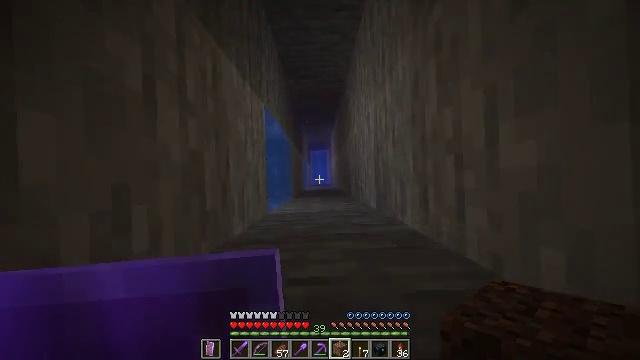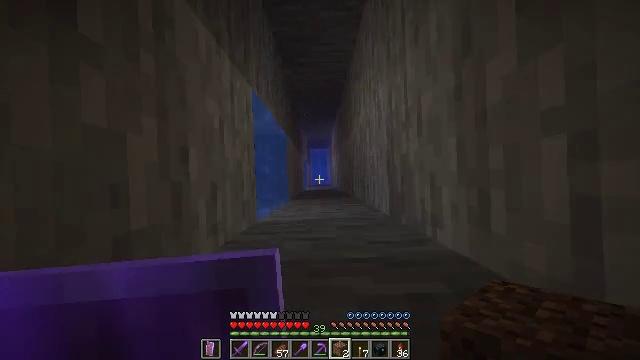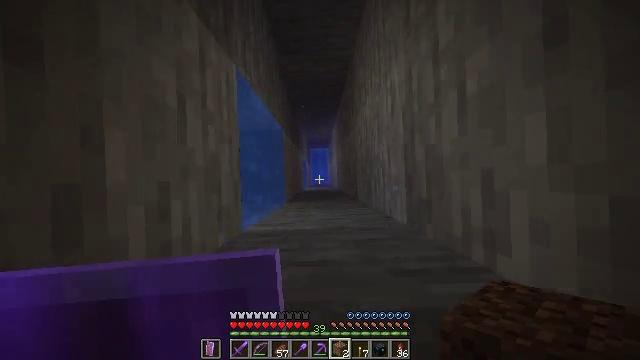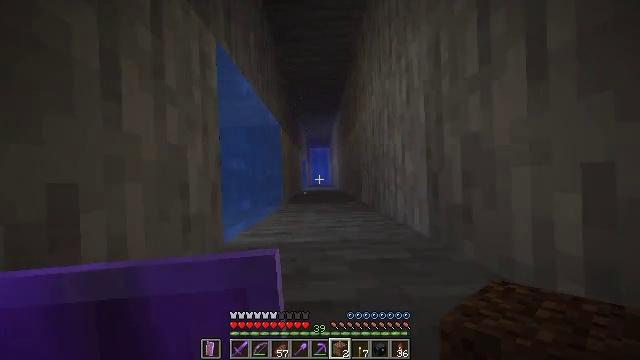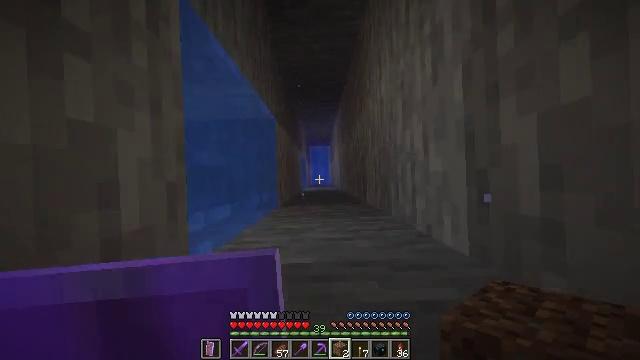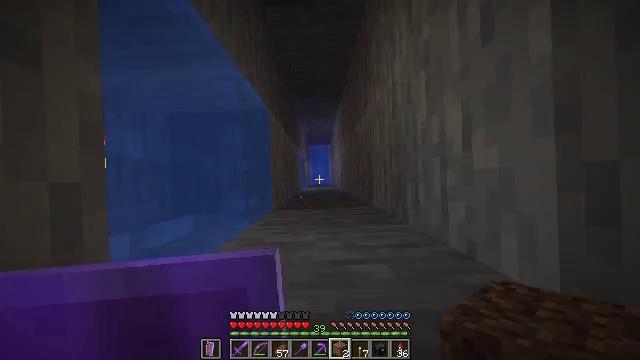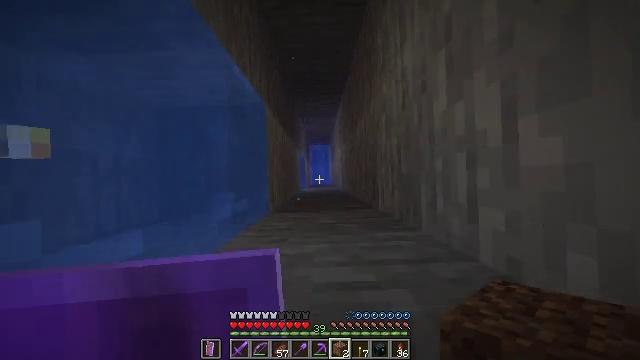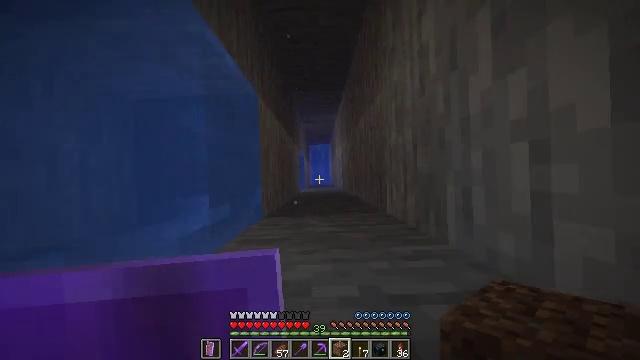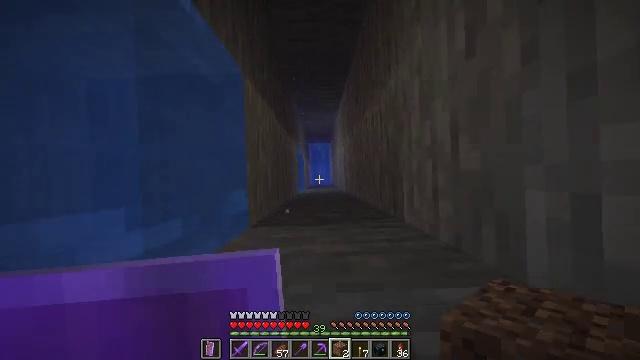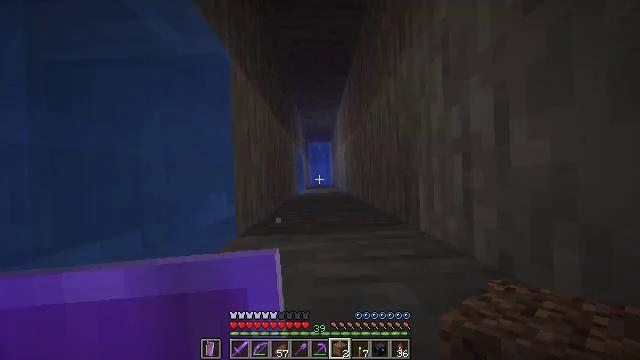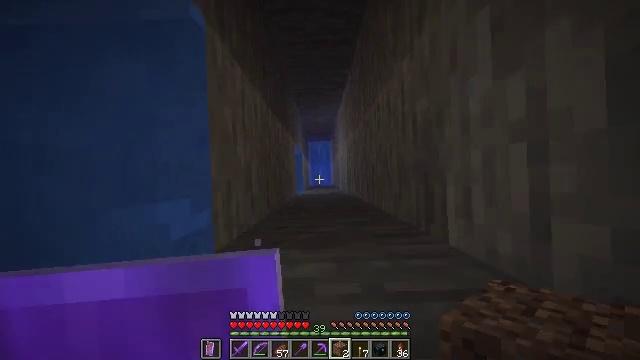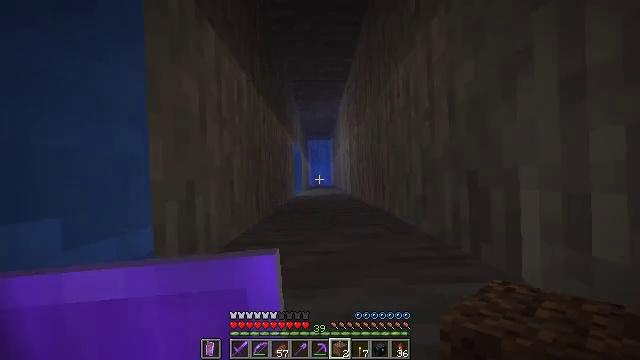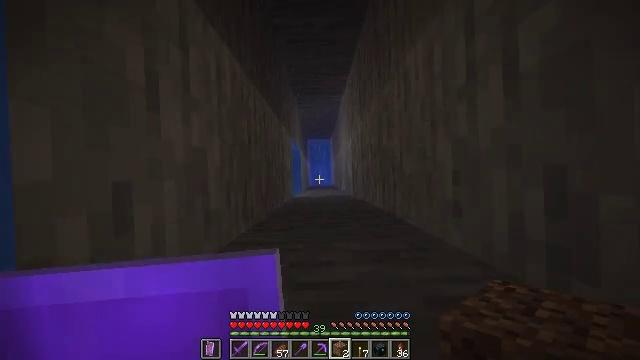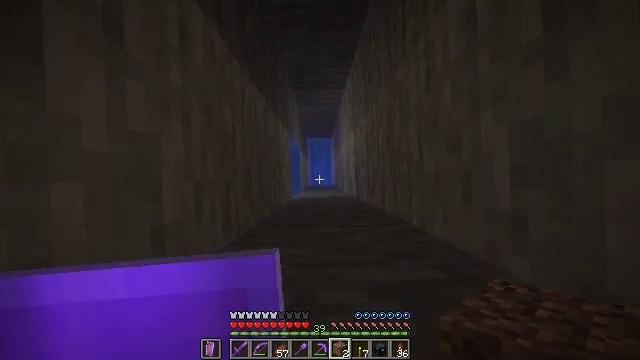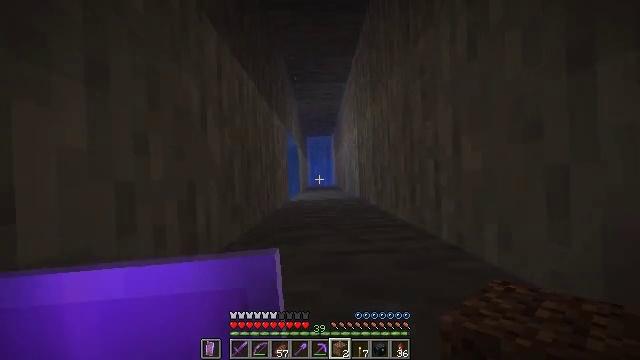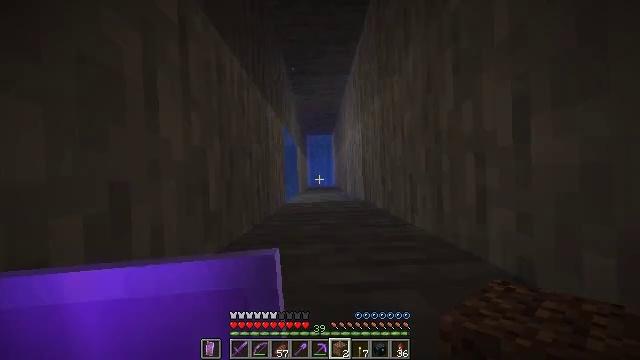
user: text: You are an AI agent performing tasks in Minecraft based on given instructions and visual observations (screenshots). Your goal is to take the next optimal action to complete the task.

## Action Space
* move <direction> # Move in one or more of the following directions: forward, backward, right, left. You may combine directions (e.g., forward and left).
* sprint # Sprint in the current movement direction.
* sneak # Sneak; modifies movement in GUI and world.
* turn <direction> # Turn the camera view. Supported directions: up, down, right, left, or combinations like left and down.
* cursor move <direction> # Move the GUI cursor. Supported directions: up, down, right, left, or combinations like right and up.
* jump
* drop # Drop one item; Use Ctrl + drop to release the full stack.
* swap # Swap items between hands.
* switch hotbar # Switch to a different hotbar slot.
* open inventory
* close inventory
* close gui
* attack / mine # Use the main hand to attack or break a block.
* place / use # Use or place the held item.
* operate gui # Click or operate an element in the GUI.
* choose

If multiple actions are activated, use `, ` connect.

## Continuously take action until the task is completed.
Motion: motion action
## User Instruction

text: Use sand and a furnace to craft glass.
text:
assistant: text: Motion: move forward, sprint, jump
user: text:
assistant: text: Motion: move forward, sprint, jump
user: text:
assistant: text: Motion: move forward, sprint, jump
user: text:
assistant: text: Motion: move forward, sprint, jump
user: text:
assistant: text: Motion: move forward, sprint, jump
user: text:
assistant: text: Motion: move forward, sprint, jump
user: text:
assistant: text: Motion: move forward, sprint, jump
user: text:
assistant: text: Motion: move forward, sprint, jump
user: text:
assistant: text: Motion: move forward, sprint, jump
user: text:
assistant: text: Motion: move forward, sprint, jump
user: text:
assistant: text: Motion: move forward, sprint, jump
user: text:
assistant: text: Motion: move forward, sprint, jump
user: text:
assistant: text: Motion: move forward, sprint, jump
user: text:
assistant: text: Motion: move forward, sprint, jump
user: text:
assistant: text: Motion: move forward, sprint, jump
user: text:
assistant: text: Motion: move forward, sprint, jump
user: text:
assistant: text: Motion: move forward, sprint, jump
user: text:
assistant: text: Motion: move forward, sprint, jump
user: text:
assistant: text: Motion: move forward, sprint, jump
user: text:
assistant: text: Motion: move forward, sprint, jump
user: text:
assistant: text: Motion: move forward, sprint, jump
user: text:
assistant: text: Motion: move forward, sprint, jump
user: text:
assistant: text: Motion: move forward, sprint, jump
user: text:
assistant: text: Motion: move forward, sprint, jump
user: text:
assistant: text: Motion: move forward, sprint, jump
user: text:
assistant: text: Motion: move forward, sprint, jump
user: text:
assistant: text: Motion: move forward, sprint, jump
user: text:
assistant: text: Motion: move forward, sprint, jump
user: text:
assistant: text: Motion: move forward, sprint, jump
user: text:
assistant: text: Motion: move forward, sprint, jump